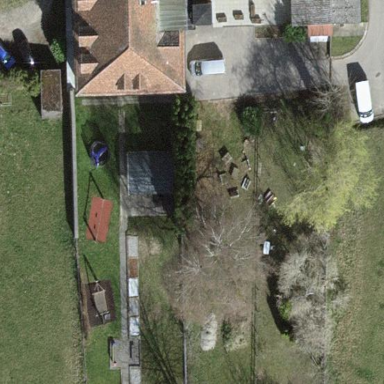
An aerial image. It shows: Farmyard area.